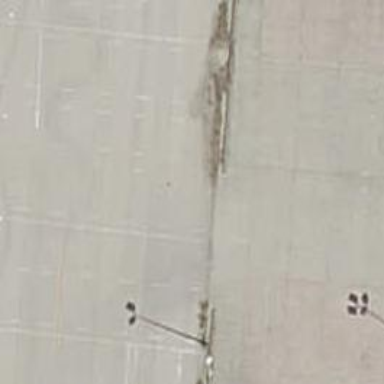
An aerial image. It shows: Kerb barrier.